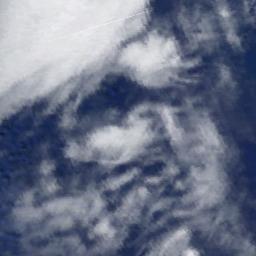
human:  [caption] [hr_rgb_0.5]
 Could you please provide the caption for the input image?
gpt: The stratus clouds are located above the surface of the sea .

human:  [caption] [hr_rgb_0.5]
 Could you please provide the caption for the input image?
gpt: A thick white cloud floats on the deep blue sea .

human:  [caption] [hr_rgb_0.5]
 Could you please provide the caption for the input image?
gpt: The white cloud is above land .

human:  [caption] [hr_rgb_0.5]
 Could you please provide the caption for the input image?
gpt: Large fluffy white clouds on blue sea .

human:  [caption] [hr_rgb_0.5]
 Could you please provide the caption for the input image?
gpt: Many pieces of white clouds over a blue sea .